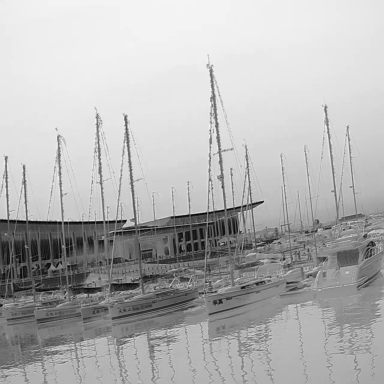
There are five sailboats in the infrared image.